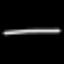
Label: line